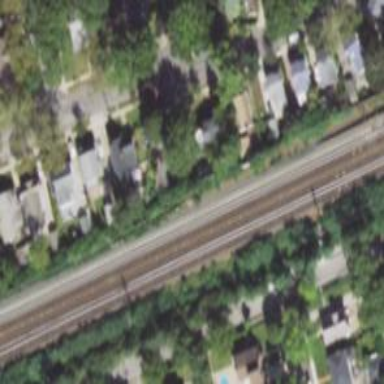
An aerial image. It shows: Electrified railway on embankment.